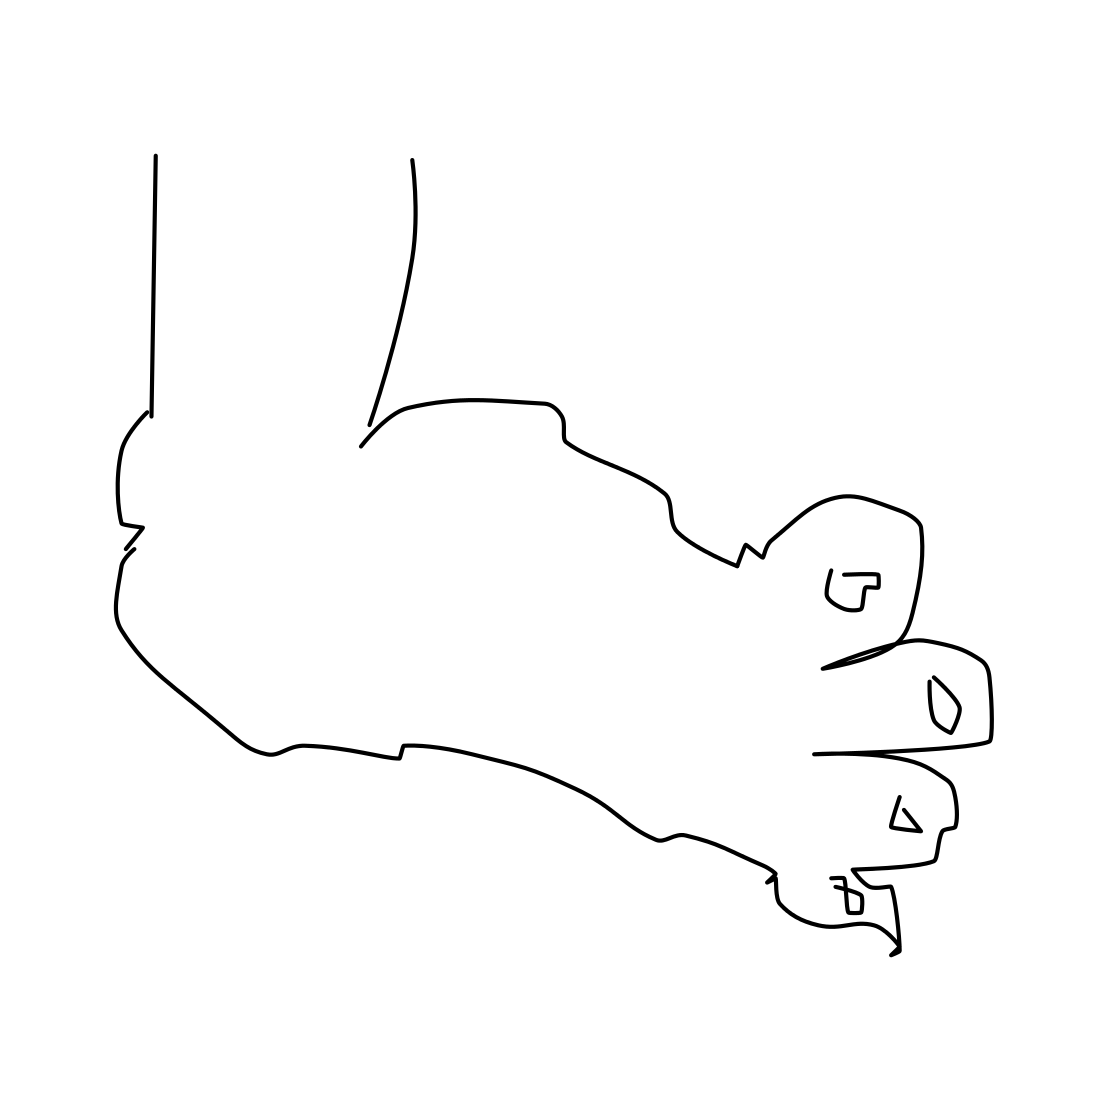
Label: foot